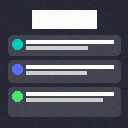
Screen state: on